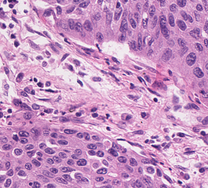
Tumor epithelial tissue: yes
Tumor-associated stroma tissue: yes
Normal tissue: no